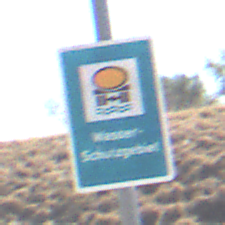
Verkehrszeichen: Wasserschutzgebiet
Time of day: Midday
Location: Outdoor (RoadRail)
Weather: Clear
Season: Summer
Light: Natural